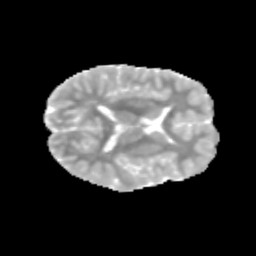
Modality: MD
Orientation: axial
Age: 10
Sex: male
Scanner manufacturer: siemens
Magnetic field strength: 3 T
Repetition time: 3.8 s
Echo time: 0.07 s